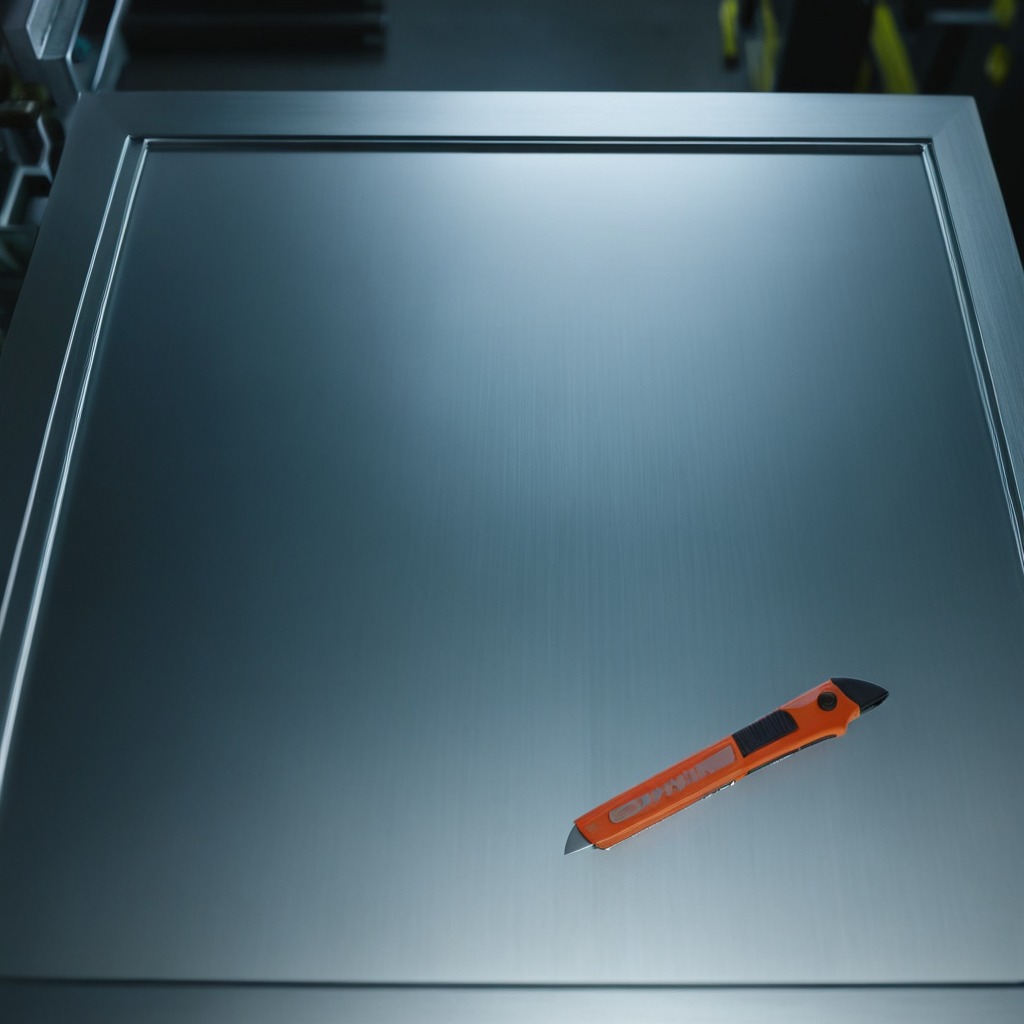
A utility knife lies on the metal table in a machine shop under fluorescent lights.